Breast ultrasound image
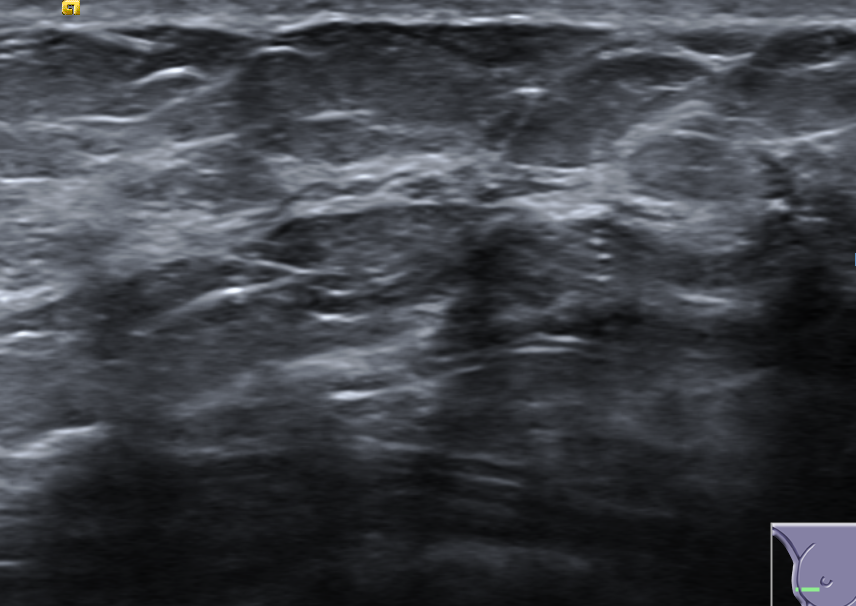
Diagnosis: normal